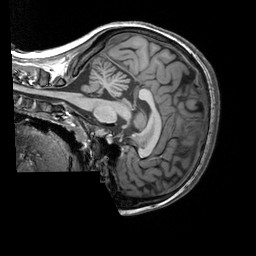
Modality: T1w
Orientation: sagittal
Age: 23
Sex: female
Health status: healthy
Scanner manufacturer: siemens
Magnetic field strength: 3 T
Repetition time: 2.3 s
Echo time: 0.00303 s